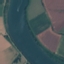
Land use / land cover: River